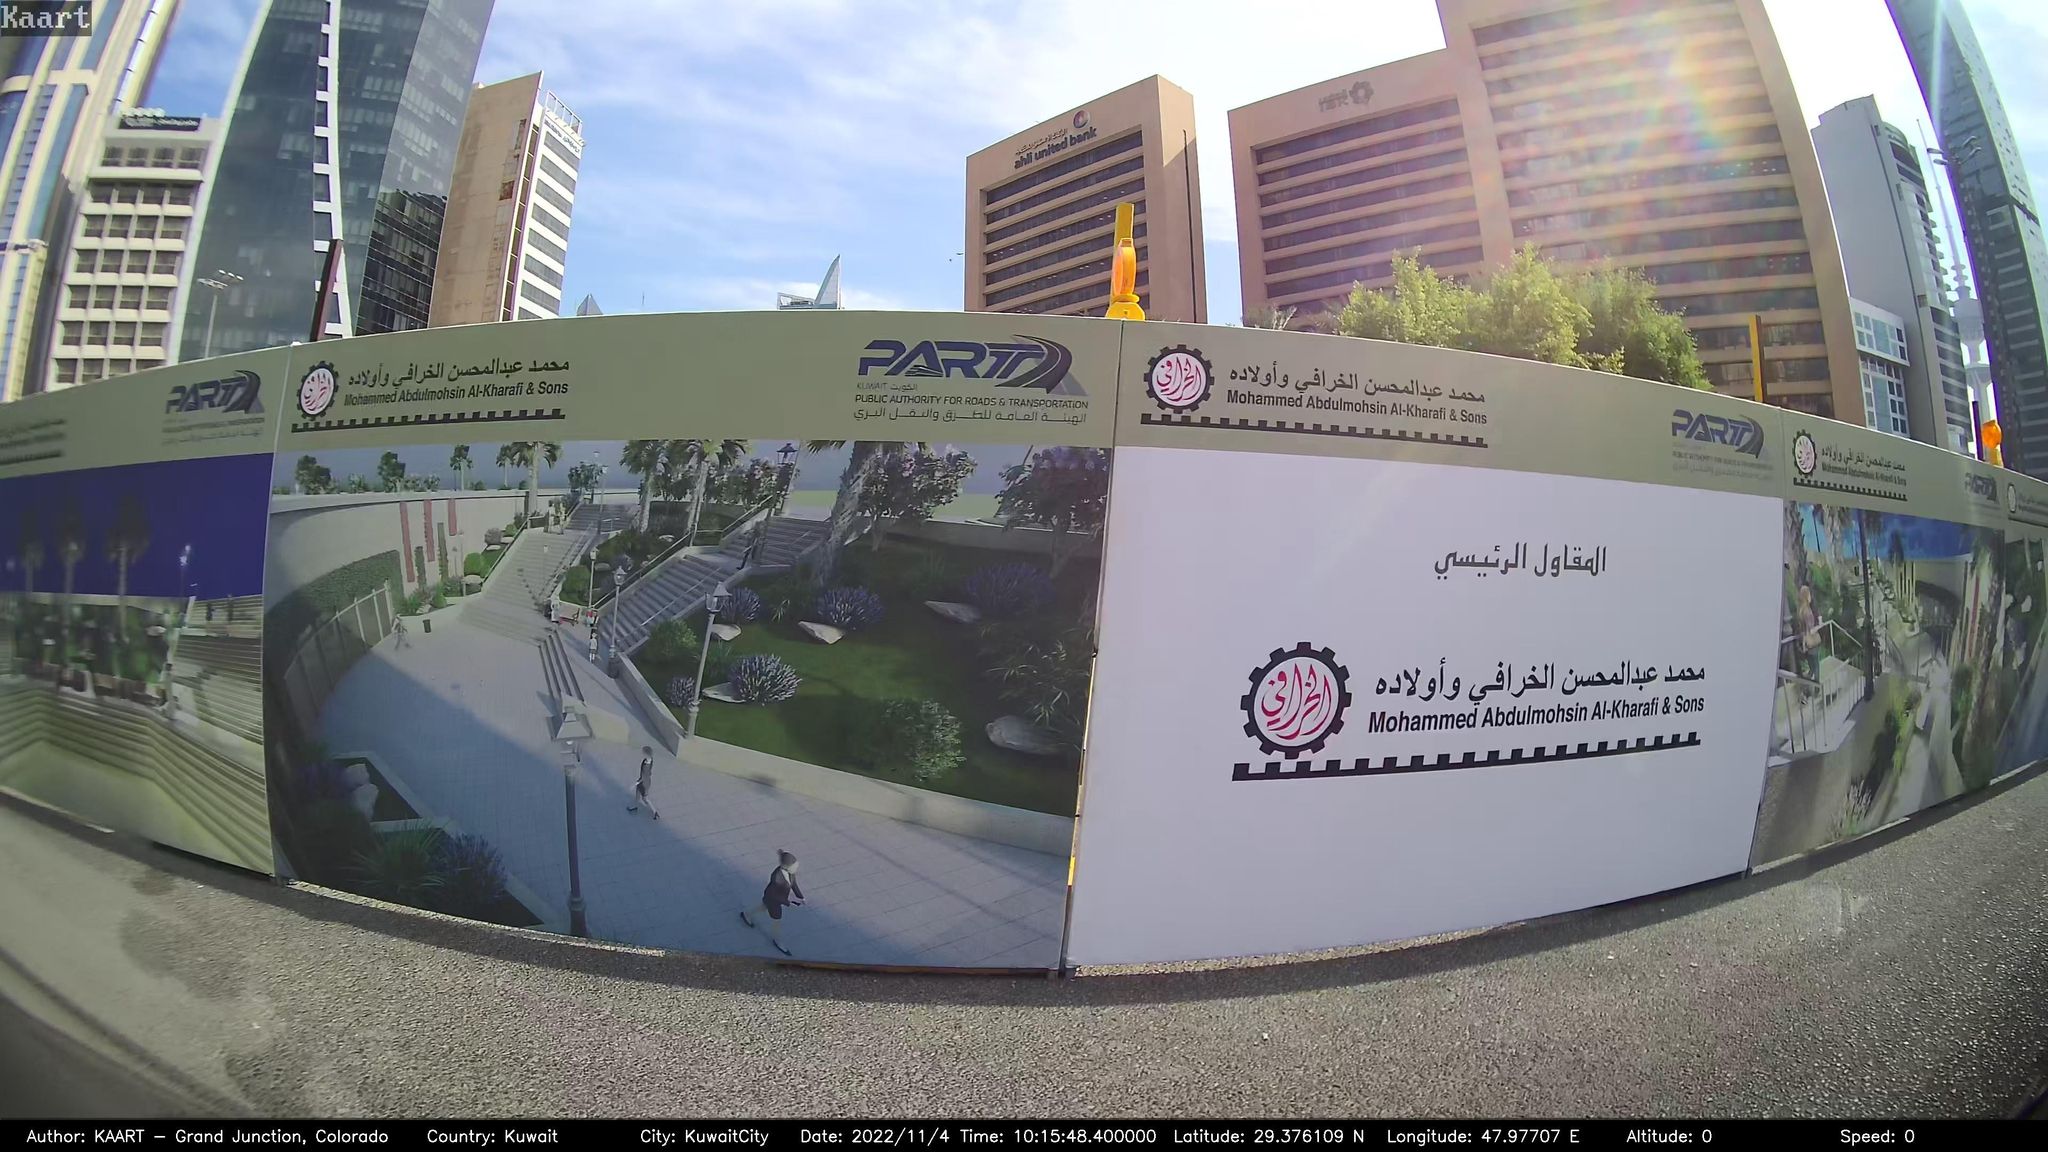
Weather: clear
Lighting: day
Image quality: good
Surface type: cycling surface
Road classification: primary, primary_link
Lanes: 2, 3
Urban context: urban centre
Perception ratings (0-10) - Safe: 1.34, Lively: 6.49, Beautiful: 3.9, Boring: 5.53, Depressing: 5.98, Wealthy: 7.15